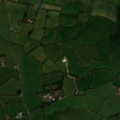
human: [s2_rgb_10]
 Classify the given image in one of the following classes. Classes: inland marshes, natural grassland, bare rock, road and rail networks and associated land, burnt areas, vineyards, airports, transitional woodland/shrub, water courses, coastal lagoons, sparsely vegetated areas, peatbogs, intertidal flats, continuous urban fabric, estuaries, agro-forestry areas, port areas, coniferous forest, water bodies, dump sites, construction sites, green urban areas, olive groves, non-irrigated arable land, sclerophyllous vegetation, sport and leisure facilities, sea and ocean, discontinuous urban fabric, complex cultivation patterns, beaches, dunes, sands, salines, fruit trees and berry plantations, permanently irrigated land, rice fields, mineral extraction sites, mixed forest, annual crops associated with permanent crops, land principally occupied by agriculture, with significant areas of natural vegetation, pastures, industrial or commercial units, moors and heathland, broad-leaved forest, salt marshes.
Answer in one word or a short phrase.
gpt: pastures